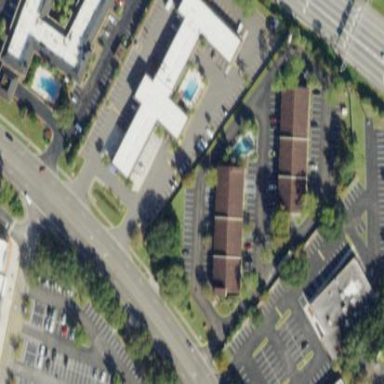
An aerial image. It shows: Motel building.